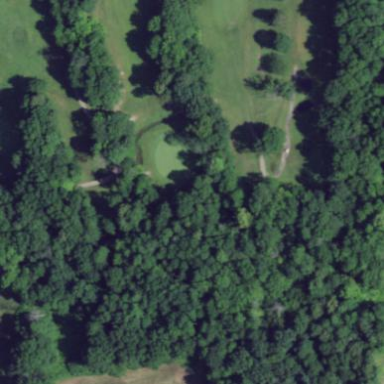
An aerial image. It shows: Water hazard in golf course. The hazard is natural water feature.